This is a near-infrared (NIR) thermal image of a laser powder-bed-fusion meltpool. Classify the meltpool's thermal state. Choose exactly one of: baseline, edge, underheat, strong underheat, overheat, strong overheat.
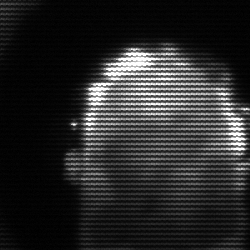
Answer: baseline